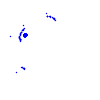
Particle: electron